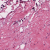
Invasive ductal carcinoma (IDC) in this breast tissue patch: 1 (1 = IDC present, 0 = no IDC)